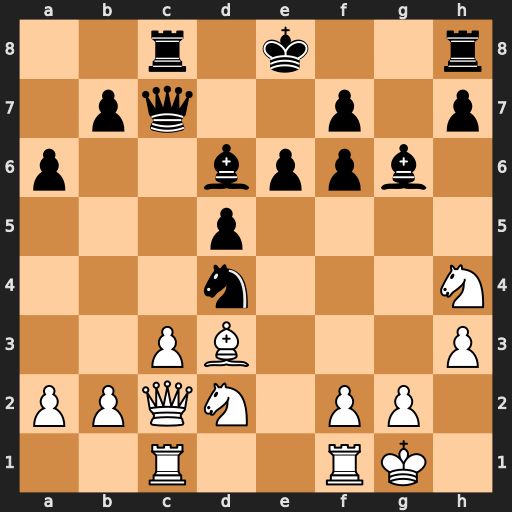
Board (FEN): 2r1k2r/1pq2p1p/p2bppb1/3p4/3n3N/2PB3P/PPQN1PP1/2R2RK1
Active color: w
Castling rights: k
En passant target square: -
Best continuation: cxd4 Qxc2 Rxc2 Rxc2 Bxc2